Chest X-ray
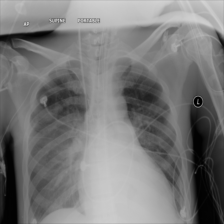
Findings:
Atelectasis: positive
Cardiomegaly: negative
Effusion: negative
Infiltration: positive
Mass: negative
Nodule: negative
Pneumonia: negative
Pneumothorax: negative
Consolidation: negative
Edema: negative
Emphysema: negative
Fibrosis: negative
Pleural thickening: negative
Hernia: negative